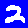
Digit: 2